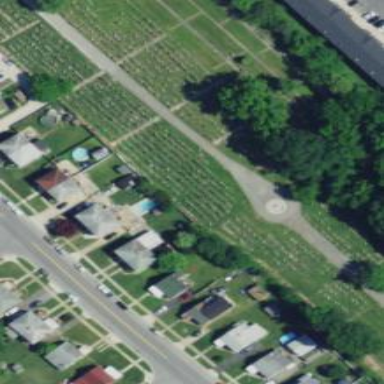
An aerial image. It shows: Cemetery.